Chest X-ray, AP view. Patient: 41 years old, sex M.
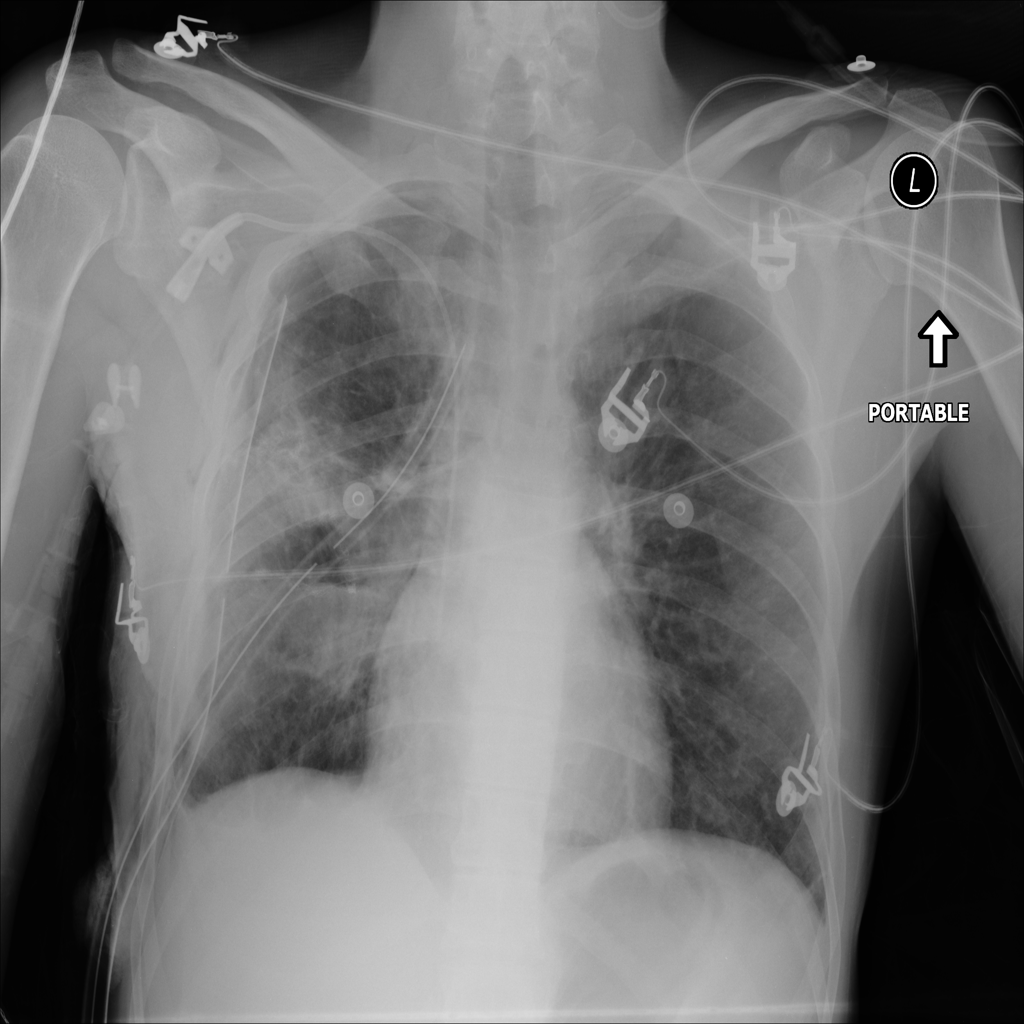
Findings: Infiltration, Pneumothorax